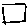
Label: square